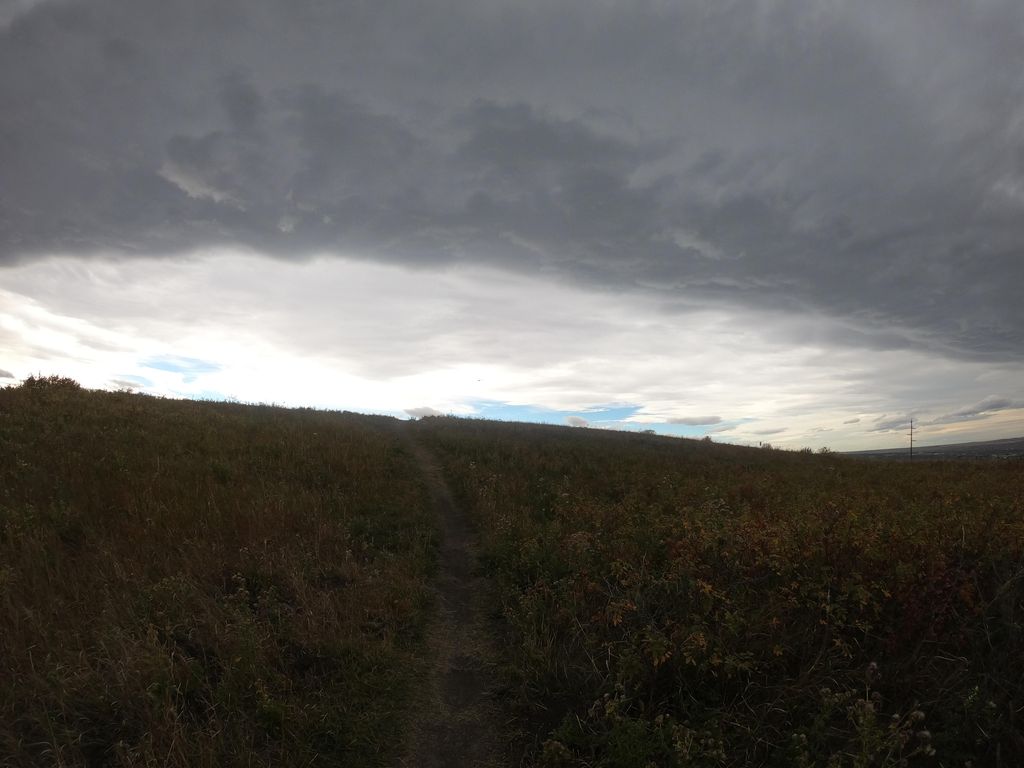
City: calgary